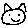
Label: cat